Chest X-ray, AP view. Patient: 44 years old, sex M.
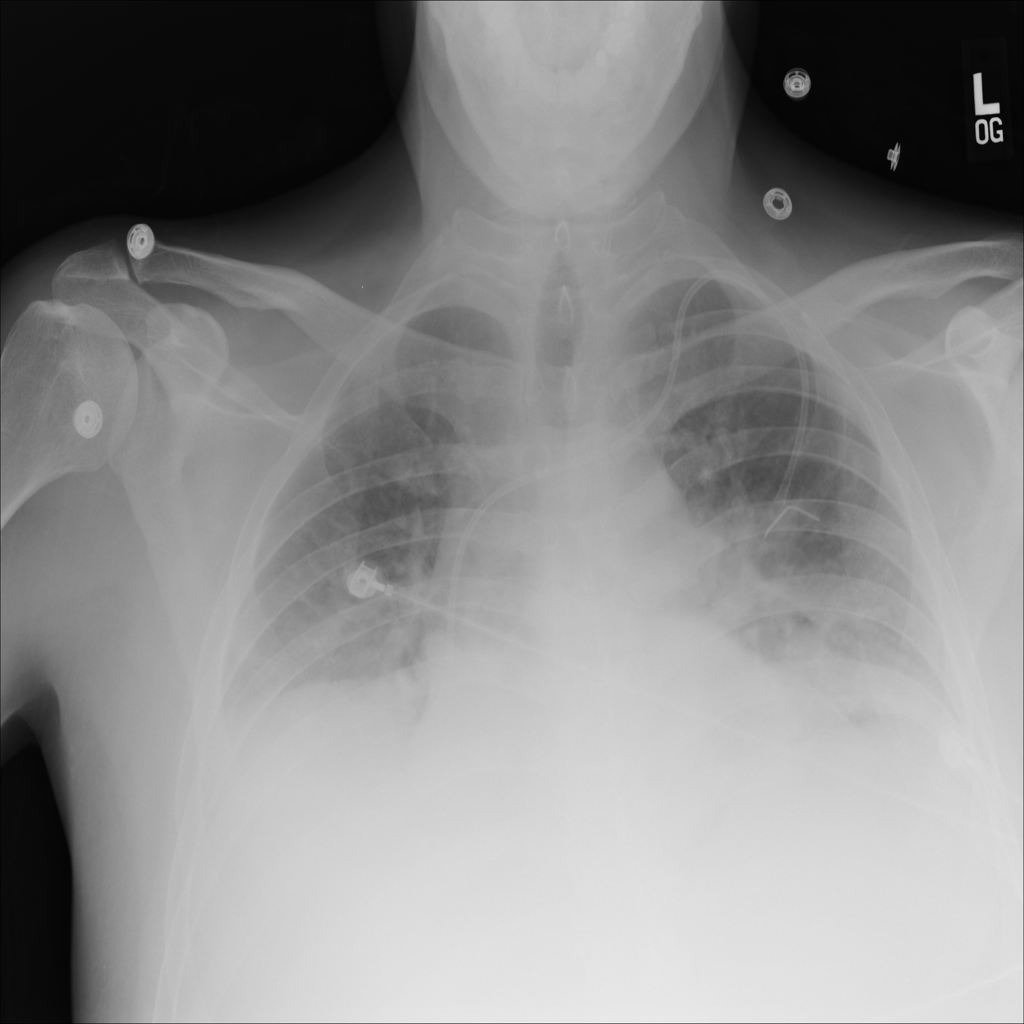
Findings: No Finding